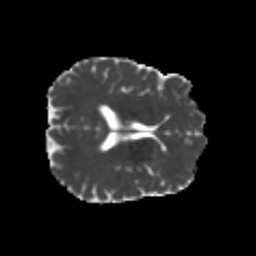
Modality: MD
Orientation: axial
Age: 22
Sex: male
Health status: healthy
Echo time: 0.074 s